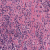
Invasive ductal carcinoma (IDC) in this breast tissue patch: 0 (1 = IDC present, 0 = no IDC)